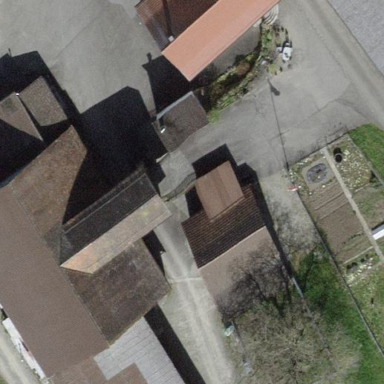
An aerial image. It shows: Farmyard area.